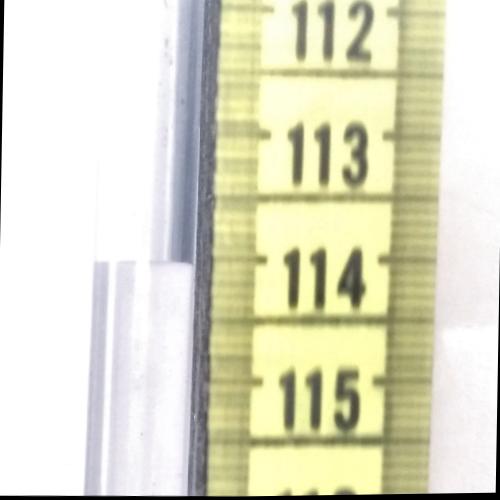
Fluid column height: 114.0 cm